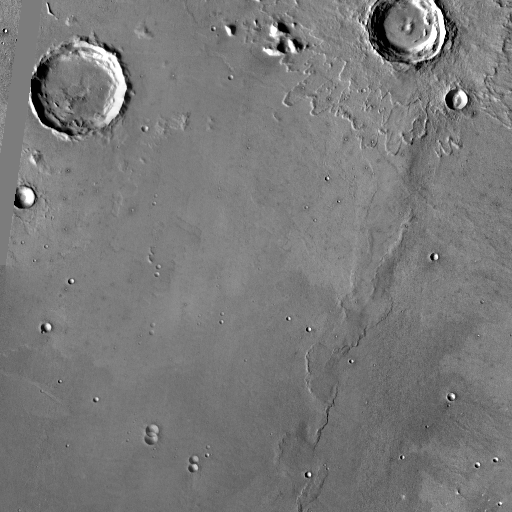
Crater classes present: Background, Other, Layered